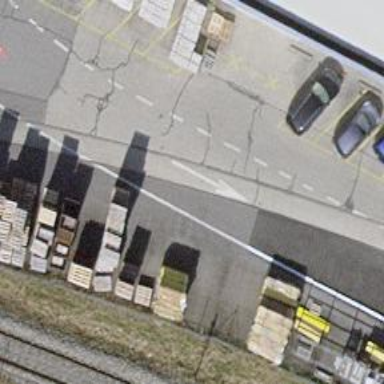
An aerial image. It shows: Level crossing along the railway.